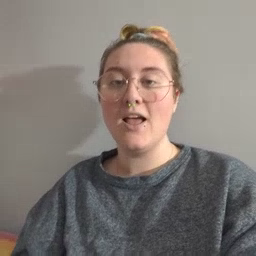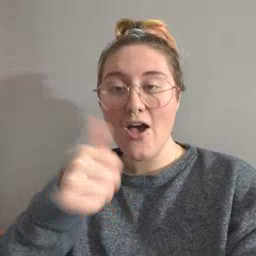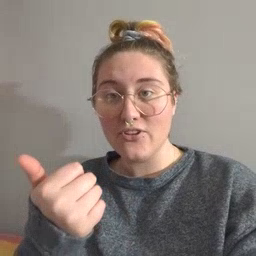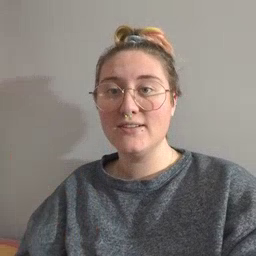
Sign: another